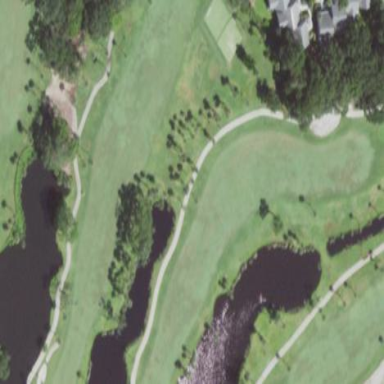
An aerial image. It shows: Golf fairway in the image.